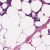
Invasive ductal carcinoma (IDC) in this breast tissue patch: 1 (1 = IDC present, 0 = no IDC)